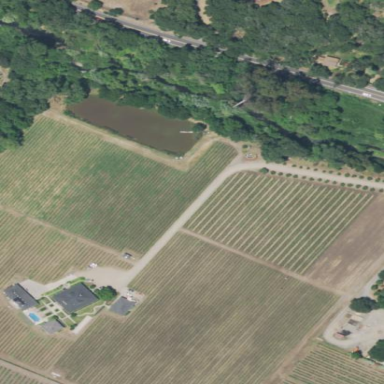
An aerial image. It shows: Vineyard with wine grapes as the crop.